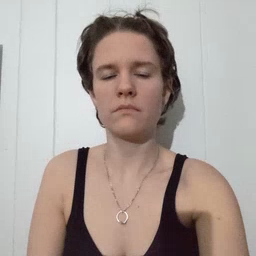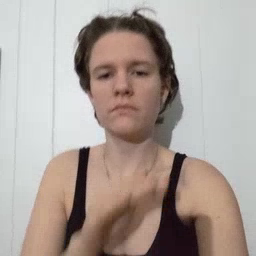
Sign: clean